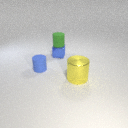
large yellow metal cylinder to the right of small blue rubber cylinder